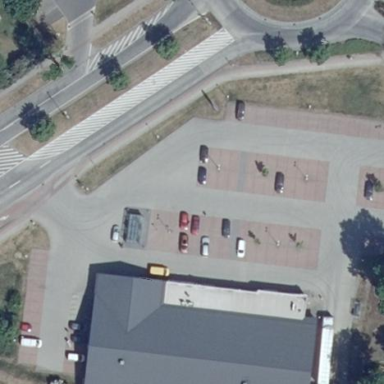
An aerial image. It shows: Retail area.